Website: macys
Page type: account-selection
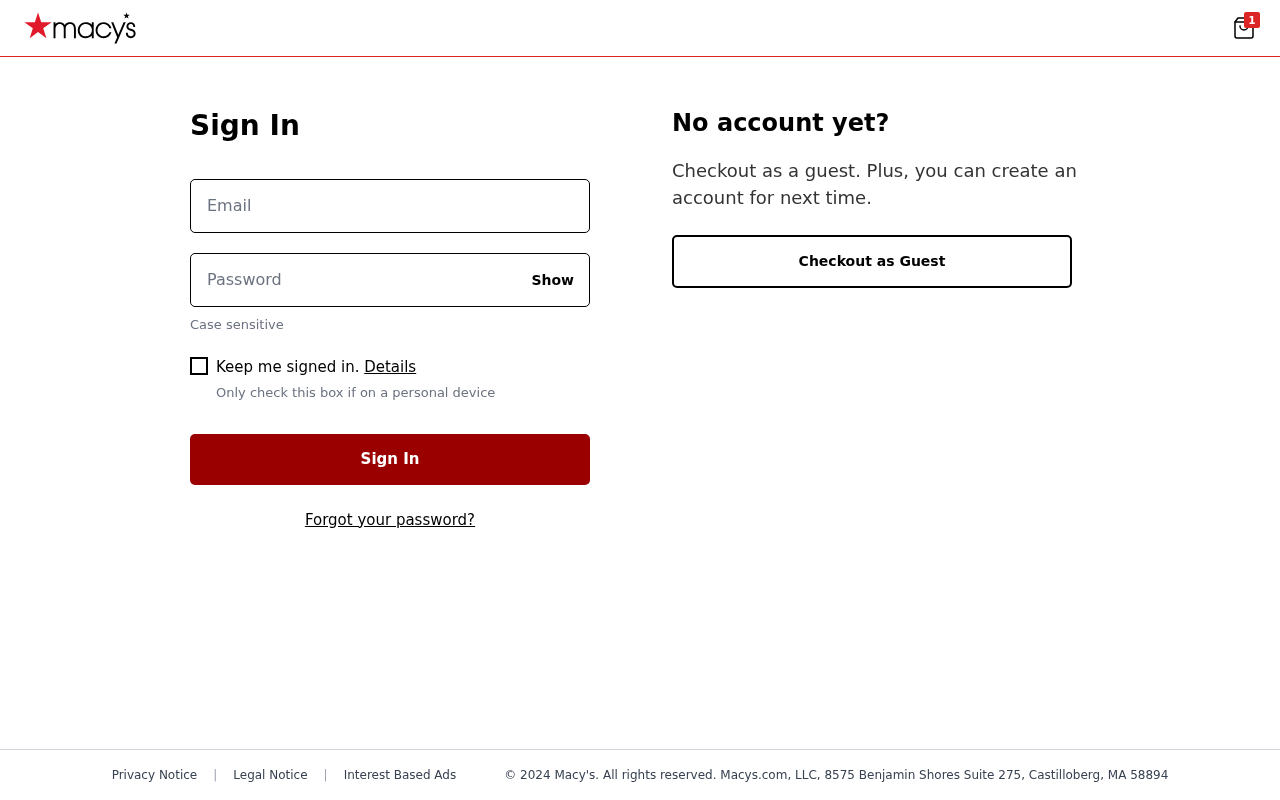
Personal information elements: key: PII_LOGIN_USERNAME
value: jacob_farmer
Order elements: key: ORDER_NUM_ITEMS
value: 1